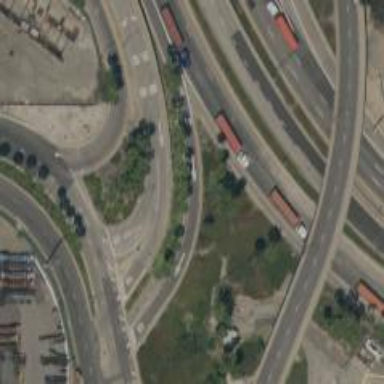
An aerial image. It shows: Trunk highway with expressway features.